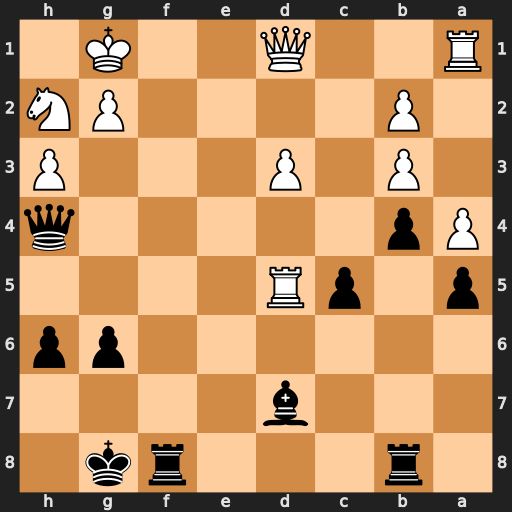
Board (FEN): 1r3rk1/3b4/6pp/p1pR4/Pp5q/1P1P3P/1P4PN/R2Q2K1
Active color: b
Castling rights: -
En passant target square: -
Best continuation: Bc6 Qg4 Qxg4 Nxg4 Bxd5